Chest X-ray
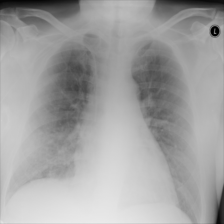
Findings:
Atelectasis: negative
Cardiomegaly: negative
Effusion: negative
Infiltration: positive
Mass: negative
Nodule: negative
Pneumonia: negative
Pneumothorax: negative
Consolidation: negative
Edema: negative
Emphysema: negative
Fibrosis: negative
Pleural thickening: negative
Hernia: negative